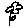
Label: flower